Aerial crown-view tile of a tropical tree (Barro Colorado Island, Panama), acquired 20240918:
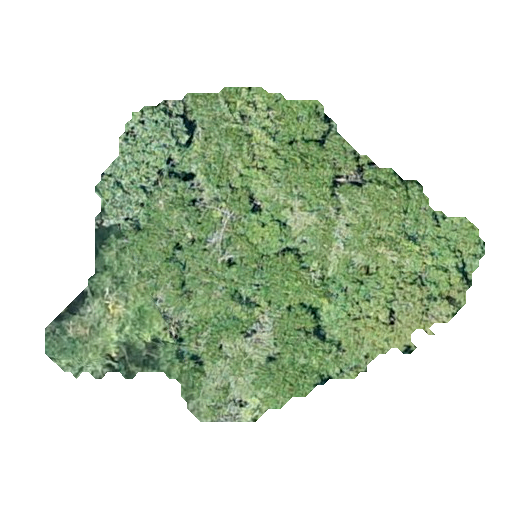
Species: Hura crepitans
GBIF accepted scientific name: Hura crepitans
Crown area: 147.266 m²